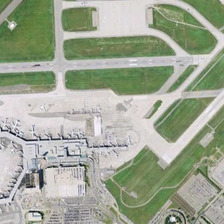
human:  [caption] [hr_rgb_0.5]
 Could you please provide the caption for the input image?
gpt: many planes are parked near a terminal in an airport with many runways next to meadows .

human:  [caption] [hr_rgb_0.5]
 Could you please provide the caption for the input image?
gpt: many planes are parked near a terminal in an airport with many runways next to meadows .

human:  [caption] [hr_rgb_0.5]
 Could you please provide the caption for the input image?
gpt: many planes are parked near a terminal in an airport with many runways next to meadows .

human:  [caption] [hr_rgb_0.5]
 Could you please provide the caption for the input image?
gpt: many planes are parked near a terminal in an airport with many runways next to meadows .

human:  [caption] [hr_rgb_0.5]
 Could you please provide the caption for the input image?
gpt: many planes are parked near a terminal in an airport with many runways next to meadows .